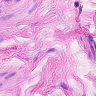
Metastatic tissue present: no